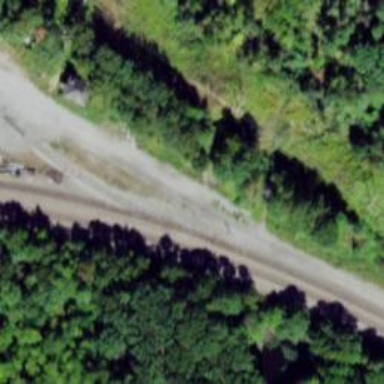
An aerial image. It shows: Junction on the railway.